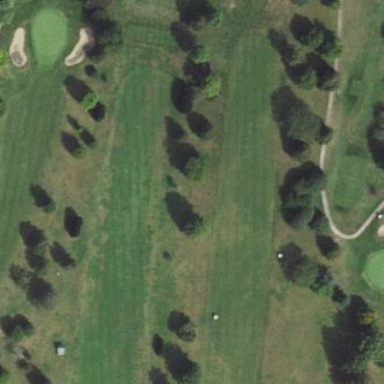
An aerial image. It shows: Grassy area designated as driving range for golf.